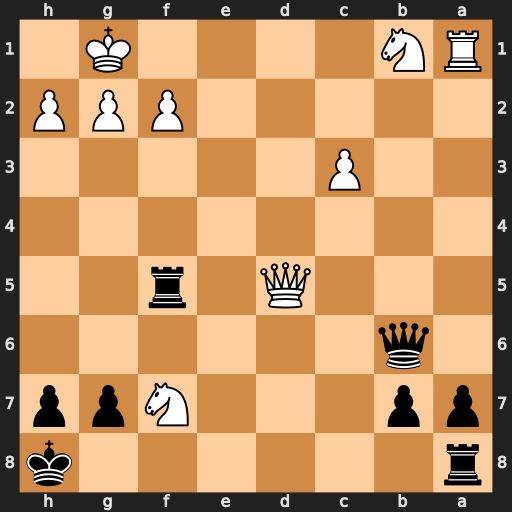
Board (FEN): r6k/pp3Npp/1q6/3Q1r2/8/2P5/5PPP/RN4K1
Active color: b
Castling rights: -
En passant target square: -
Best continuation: Rxf7 Qxf7 Qb2